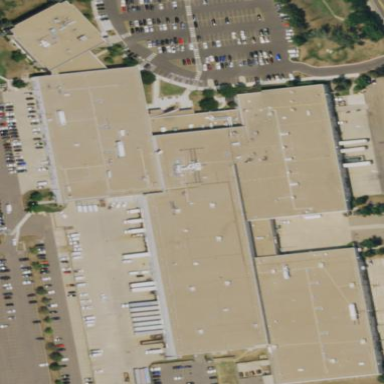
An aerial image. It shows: Commercial building.